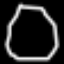
Label: octagon